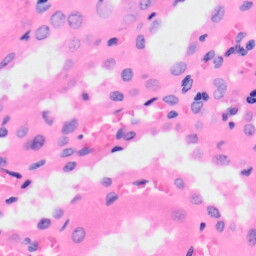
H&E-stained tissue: Kidney